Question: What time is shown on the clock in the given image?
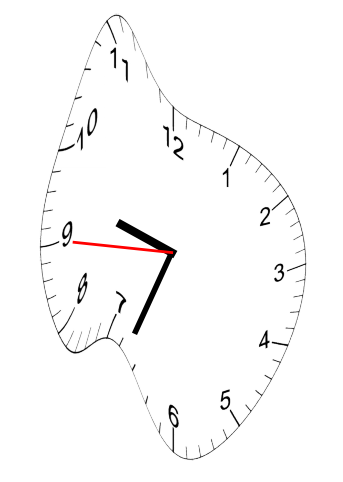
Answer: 09:33:45